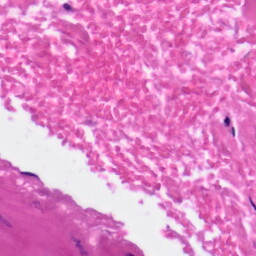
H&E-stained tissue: Skin